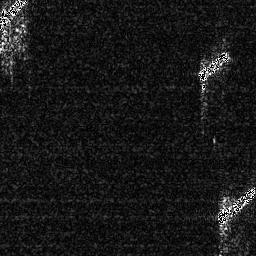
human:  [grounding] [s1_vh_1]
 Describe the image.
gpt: In the satellite image, there is  <ref>1 large ship </ref> <box>[[75, 18, 91, 36, 0]]</box> located at top right,  <ref>1 large ship </ref> <box>[[83, 71, 99, 89, 0]]</box> located at bottom right.